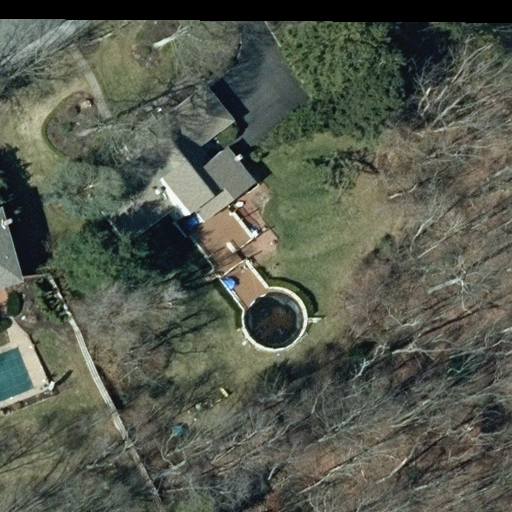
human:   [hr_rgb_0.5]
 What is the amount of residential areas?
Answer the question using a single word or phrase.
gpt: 1

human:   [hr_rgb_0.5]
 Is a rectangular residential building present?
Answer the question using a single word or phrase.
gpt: yes

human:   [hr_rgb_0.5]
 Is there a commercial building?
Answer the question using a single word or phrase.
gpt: no

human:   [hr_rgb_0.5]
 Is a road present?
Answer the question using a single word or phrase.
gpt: yes

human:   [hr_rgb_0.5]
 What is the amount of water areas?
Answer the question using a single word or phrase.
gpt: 0

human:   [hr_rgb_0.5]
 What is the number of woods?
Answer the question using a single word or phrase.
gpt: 1

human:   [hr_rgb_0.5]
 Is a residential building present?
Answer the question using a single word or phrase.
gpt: yes

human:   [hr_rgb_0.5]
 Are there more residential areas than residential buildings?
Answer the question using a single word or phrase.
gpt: no

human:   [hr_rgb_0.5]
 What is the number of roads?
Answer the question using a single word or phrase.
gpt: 1

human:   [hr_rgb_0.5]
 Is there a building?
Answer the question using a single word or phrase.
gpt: yes

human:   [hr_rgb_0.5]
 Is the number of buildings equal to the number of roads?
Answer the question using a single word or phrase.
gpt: no

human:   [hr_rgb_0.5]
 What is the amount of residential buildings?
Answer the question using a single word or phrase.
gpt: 2

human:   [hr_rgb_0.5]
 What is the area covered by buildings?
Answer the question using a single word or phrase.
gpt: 679m2

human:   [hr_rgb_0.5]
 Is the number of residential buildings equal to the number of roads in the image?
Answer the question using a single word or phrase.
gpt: no

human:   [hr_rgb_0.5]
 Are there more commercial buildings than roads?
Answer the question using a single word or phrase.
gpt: no

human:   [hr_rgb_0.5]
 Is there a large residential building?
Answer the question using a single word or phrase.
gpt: yes

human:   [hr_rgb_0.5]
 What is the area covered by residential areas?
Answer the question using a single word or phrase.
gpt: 10637m2

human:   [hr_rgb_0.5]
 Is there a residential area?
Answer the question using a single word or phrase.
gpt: yes

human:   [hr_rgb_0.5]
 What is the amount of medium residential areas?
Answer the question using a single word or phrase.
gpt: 0

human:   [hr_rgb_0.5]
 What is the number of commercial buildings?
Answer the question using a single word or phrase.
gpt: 0

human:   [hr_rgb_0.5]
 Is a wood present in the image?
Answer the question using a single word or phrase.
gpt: yes

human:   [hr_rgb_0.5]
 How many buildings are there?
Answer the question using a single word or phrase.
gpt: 2

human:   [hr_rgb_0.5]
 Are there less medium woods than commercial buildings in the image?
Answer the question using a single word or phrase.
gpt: no

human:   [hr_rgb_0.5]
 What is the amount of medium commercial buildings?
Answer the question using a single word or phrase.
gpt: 0

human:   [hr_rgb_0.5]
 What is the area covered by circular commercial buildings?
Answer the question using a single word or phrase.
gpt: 0m2

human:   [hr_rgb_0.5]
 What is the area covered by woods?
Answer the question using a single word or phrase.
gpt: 9151m2

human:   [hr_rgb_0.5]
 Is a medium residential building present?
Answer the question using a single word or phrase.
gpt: no

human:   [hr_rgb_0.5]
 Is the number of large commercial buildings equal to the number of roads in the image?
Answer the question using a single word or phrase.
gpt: no

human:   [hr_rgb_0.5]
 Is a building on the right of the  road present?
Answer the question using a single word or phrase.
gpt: yes

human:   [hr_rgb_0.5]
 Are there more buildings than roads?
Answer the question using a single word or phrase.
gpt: yes

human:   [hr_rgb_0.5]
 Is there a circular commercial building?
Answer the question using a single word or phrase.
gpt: no

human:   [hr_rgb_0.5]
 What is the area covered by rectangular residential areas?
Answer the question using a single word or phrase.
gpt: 10637m2

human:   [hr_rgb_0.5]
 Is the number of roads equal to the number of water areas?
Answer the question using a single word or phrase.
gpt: no

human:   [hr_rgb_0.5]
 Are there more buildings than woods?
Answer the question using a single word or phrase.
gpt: yes

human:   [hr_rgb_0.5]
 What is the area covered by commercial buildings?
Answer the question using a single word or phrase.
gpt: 0m2

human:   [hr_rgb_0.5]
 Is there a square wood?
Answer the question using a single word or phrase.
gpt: no

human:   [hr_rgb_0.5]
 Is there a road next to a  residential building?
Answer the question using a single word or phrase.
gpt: yes

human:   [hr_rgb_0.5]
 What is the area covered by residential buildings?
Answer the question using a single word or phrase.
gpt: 679m2

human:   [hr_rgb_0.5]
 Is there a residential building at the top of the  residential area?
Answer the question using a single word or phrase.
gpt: yes

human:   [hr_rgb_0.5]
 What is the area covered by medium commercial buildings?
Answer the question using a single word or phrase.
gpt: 0m2

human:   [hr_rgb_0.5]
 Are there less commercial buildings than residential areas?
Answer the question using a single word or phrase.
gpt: yes

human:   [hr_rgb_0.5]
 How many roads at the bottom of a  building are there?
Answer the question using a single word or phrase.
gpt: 0

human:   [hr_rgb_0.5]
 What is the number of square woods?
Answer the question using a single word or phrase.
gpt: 0

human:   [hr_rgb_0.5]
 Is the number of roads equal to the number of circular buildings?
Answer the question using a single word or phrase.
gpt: no

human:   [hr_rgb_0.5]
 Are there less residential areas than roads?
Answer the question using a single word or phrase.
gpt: no

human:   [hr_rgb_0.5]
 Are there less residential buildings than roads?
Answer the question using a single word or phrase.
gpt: no

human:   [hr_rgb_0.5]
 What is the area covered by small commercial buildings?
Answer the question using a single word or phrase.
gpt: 0m2

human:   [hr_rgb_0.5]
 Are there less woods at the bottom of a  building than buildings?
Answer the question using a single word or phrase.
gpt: yes

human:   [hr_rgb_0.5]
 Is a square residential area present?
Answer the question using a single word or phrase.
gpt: no

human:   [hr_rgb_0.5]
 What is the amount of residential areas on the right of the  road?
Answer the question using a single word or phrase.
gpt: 0

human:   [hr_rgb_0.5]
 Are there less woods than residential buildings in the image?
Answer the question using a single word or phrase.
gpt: yes

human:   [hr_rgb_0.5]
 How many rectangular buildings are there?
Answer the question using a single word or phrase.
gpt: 1

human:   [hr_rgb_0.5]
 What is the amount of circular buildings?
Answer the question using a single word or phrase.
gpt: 0

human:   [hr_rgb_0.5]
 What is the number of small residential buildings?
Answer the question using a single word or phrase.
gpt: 1

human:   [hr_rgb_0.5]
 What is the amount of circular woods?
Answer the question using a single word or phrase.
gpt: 0

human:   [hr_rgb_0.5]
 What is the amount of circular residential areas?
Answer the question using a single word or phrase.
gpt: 0

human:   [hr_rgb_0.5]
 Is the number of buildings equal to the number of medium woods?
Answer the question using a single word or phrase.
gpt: no

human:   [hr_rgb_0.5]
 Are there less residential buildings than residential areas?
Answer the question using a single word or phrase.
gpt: no

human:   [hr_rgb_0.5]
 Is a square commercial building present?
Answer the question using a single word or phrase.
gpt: no

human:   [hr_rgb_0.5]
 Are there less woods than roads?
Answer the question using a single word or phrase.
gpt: no

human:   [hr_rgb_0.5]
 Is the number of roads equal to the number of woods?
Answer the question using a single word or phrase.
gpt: yes

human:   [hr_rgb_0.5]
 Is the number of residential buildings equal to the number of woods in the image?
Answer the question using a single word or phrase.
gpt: no

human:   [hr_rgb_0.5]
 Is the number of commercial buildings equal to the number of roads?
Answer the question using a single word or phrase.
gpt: no

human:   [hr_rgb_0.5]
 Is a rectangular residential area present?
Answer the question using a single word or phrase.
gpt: yes